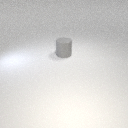
large gray rubber cylinder